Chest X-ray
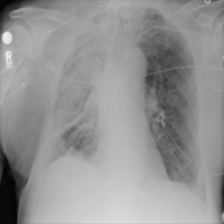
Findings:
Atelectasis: negative
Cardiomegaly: negative
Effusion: negative
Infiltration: negative
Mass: negative
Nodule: negative
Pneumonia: negative
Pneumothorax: negative
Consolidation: negative
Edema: negative
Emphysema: negative
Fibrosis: negative
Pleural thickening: negative
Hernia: negative